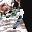
Label: 7